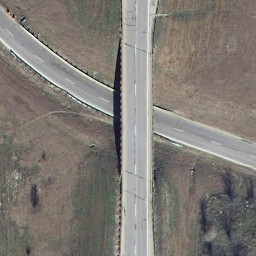
Label: overpass